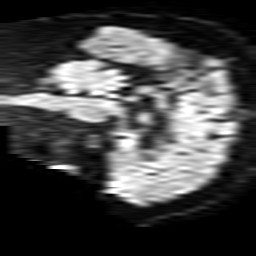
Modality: TRACE
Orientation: sagittal
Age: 44
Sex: male
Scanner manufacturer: philips
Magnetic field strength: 1.5 T
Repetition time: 3.689 s
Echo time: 0.09411 s